高三 · 立体几何学
在棱长为 2 的正方体 $A B C D-A_{1} B_{1} C_{1} D_{1}$ 中, $E, F$ 分别为 $A_{1} B_{1}, C D$ 的中点.

(1)求 $|\overrightarrow{C E}|$

(2)求直线 $E C$ 与 $A F$ 所成角的余弦值;

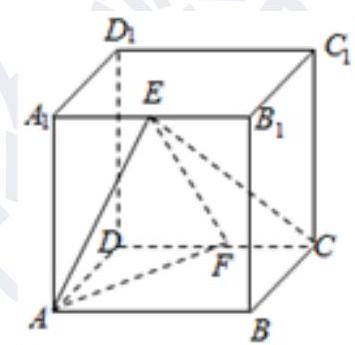
解析: (1)在棱长为 2 的正方体 $A B C D-A_{1} B_{1} C_{1} D_{1}$ 中, 建立如图所示的空间直角坐标系. 则 $\mathrm{A}(2,0,0), \mathrm{F}(0,1,0), \mathrm{C}(0,2,0), \mathrm{E}(2,1,2), \overrightarrow{\mathrm{CE}}=(2,-1,2)$,$	herefore|\overrightarrow{\mathrm{CE}}|=\sqrt{2^{2}+(-1)^{2}+2^{2}}=3$,(2) $\because \overrightarrow{\mathrm{CE}}=(2,-1,2), \overrightarrow{\mathrm{AF}}=(-2,1,0), 	herefore \cos <\overrightarrow{A F}, \overrightarrow{C E}>=\frac{-4-1}{\sqrt{(-2)^{2}+1^{2}} \cdot \sqrt{2^{2}+(-1)^{2}+2^{2}}}=-\frac{\sqrt{5}}{3}$, $	herefore$ 直线 $\mathrm{EC}$ 与 $\mathrm{AF}$ 所成角的余弦值为 $\frac{\sqrt{5}}{3}$;